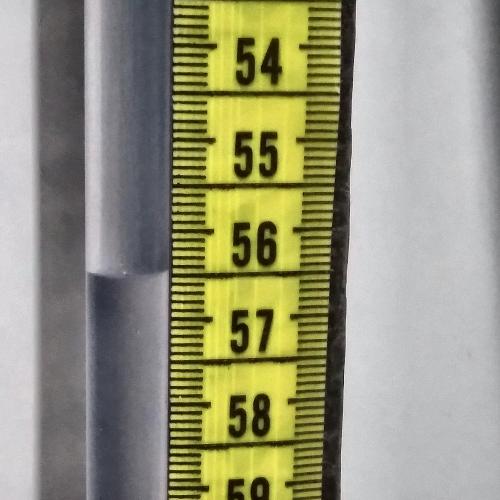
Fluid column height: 56.5 cm